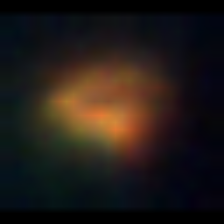
Taxon: NanoPlankton
Group: Other